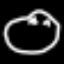
Label: clock